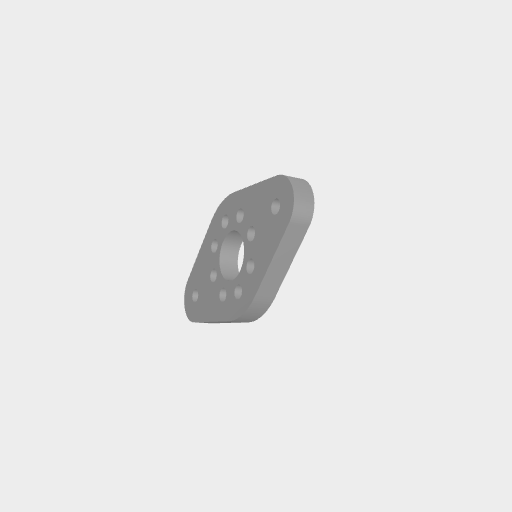
Part: DualHubMountControlArm24